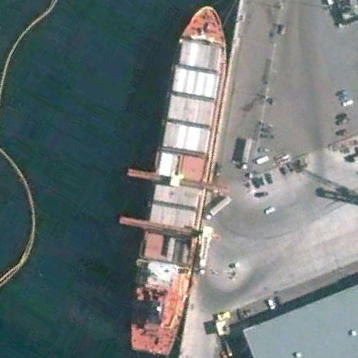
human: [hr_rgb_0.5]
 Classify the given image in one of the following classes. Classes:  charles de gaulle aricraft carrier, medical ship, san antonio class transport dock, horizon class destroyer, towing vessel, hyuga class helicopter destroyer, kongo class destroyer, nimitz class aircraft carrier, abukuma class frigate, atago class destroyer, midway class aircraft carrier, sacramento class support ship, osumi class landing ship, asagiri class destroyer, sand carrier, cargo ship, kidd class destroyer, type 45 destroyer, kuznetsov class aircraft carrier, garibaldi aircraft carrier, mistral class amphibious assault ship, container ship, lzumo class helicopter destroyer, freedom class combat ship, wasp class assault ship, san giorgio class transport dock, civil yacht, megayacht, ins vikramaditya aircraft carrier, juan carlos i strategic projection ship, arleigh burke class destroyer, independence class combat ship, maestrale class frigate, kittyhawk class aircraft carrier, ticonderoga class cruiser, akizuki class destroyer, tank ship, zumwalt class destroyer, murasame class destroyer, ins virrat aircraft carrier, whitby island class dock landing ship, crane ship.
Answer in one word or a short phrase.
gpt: Container ship